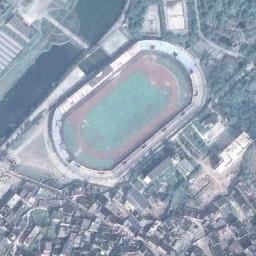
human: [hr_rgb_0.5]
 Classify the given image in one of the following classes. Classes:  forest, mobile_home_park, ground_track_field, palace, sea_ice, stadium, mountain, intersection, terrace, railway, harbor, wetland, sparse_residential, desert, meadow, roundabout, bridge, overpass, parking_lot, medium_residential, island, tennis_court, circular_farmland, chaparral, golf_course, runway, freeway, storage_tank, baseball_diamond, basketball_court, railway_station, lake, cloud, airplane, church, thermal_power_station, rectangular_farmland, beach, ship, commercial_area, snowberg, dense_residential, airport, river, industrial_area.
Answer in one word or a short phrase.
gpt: stadium